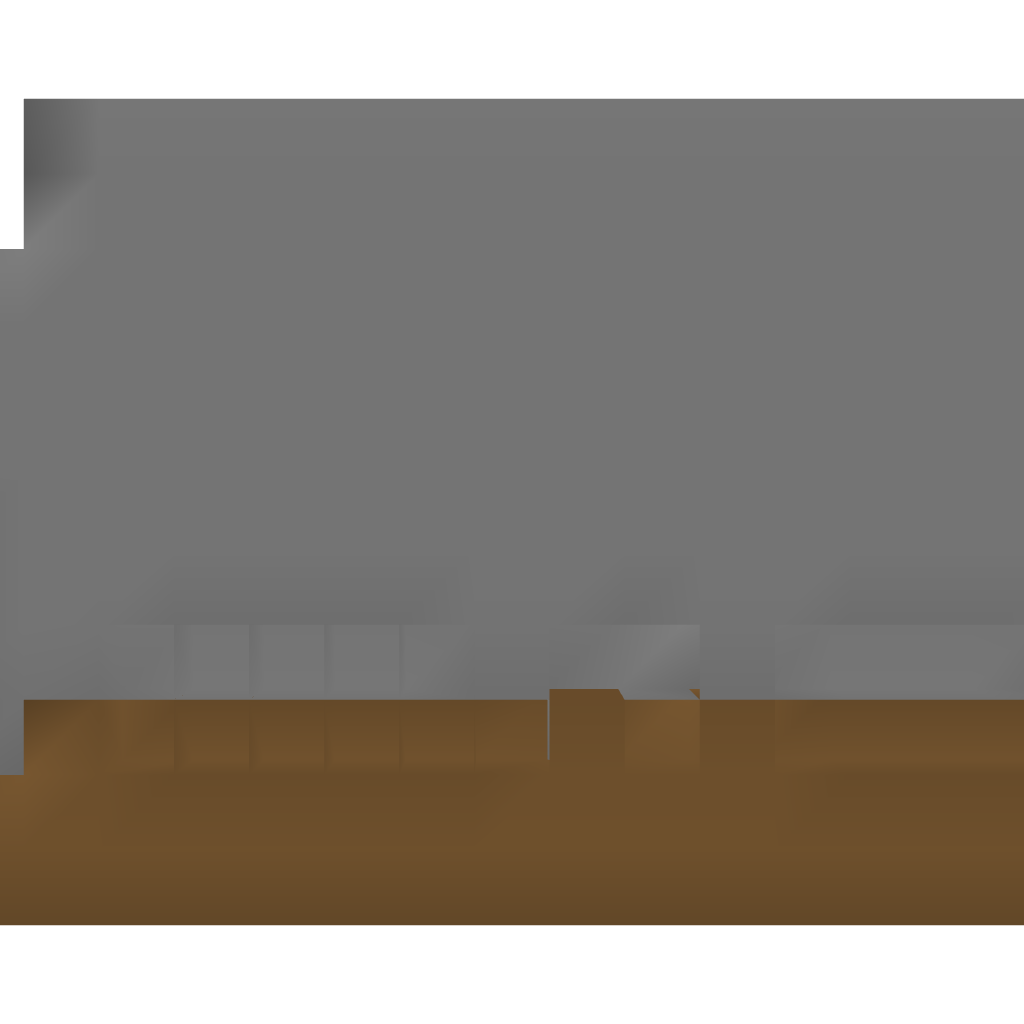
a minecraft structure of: luck tester/slot machine bad low quality